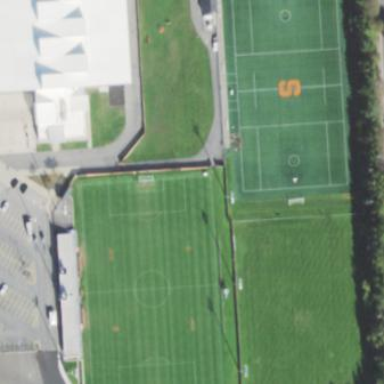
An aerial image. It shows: Soccer pitch for leisureland activities.